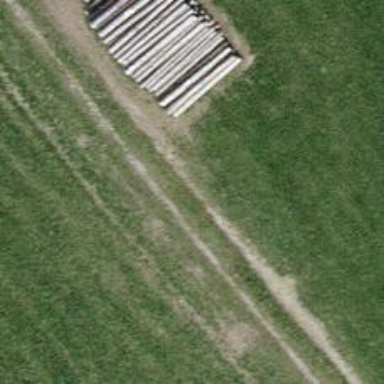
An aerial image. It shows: Track road with grade4 tracktype.